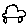
Label: car